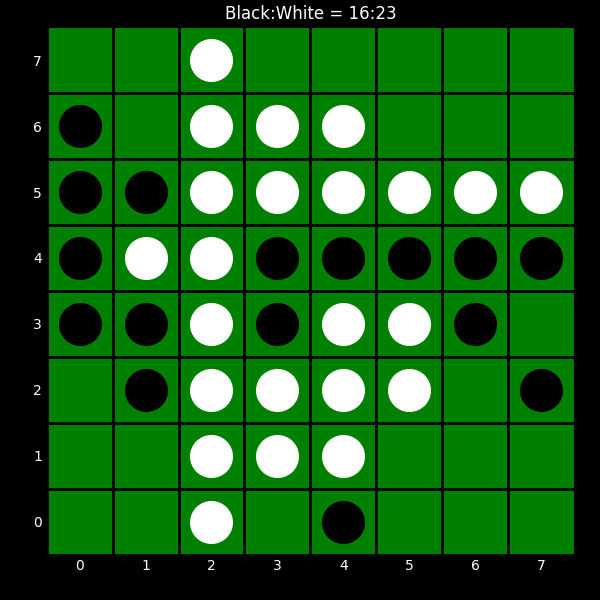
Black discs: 16
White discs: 23